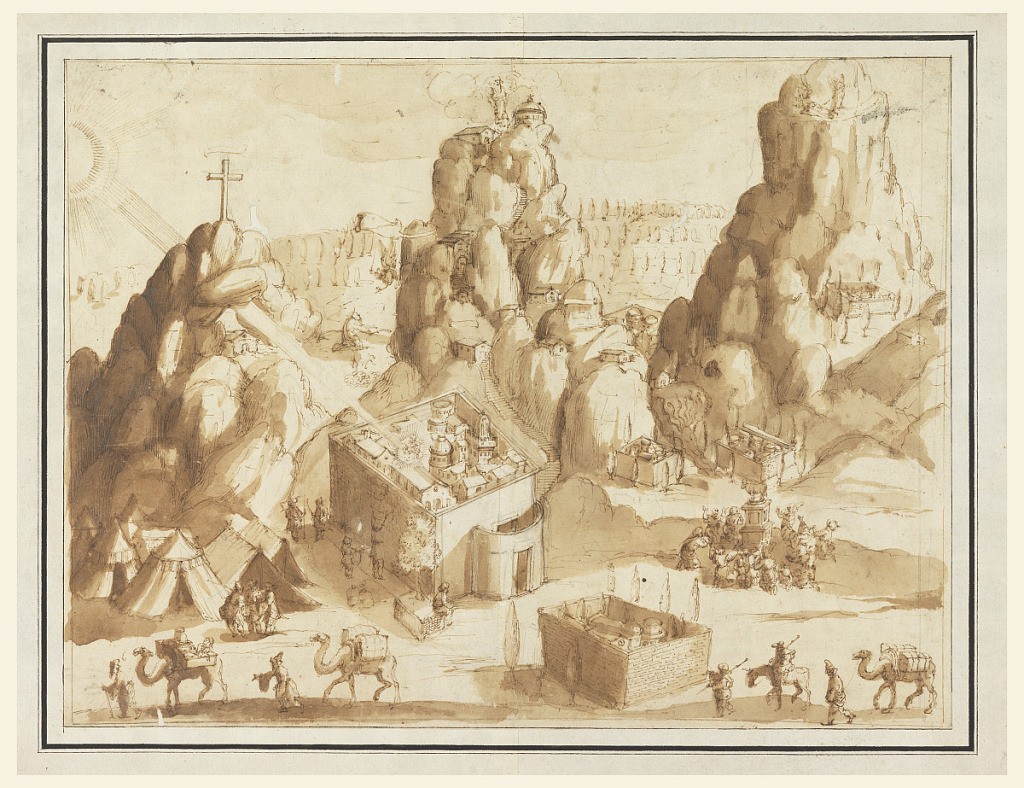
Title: Fantastic Landscape with Scenes from the Old and New Testaments
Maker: Remigio Cantagallina, Italian, ca. 1582–1656
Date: ca. 1600
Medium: Pen and ink, brush and sepia wash, graphite on white paper
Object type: Drawing
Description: Overhead aerial view of a fantastic landscape distinguished by three rocky mountains, the leftmost mountain topped with a large crucifix. Groups of figures camping in tents, traveling with camels, and surrounding sculptures. Views of various architectural buildings including tiny walled cities and domed structures. Each of these groups illustrating episodes from the Bible's Old and New Testaments, including Mount Sinai, Nazareth, Behtlehem, Jerusalem, etc. At upper left, partial view of sun with rays extending across the sky. In the background, a wooded forest. Framing lines in pen and ink.